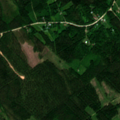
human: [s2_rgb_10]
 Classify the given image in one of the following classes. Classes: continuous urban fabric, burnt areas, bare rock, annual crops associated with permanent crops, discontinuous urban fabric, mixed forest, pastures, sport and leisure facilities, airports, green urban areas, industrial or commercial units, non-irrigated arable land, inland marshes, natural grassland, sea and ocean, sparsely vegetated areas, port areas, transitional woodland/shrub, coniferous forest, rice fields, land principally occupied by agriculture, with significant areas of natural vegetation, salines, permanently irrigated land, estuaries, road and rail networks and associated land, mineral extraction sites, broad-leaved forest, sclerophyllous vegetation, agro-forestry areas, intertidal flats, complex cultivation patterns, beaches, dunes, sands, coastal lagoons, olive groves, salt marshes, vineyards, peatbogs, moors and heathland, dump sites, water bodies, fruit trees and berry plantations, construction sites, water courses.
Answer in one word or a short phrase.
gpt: land principally occupied by agriculture, with significant areas of natural vegetation, broad-leaved forest, coniferous forest, mixed forest, transitional woodland/shrub